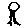
Label: tree